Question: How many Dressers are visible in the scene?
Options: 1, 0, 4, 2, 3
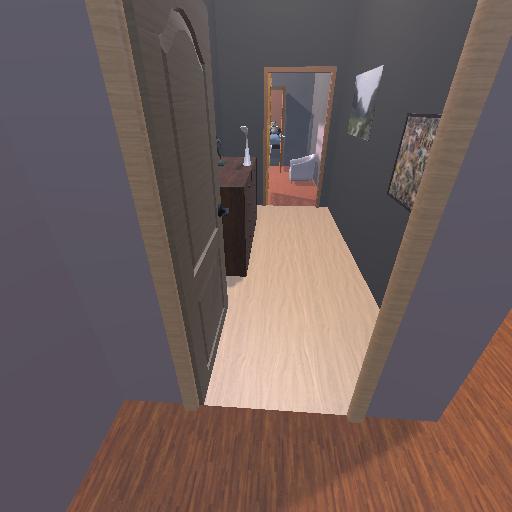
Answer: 1